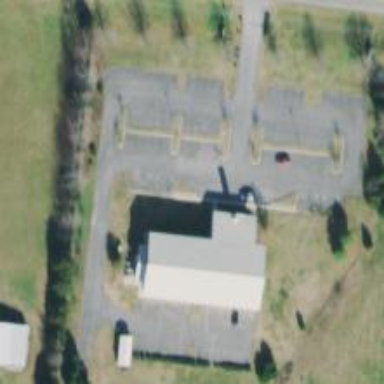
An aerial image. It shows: Parking area.